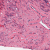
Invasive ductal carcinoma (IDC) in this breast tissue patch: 0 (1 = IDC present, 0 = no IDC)